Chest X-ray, AP view. Patient: 20 years old, sex F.
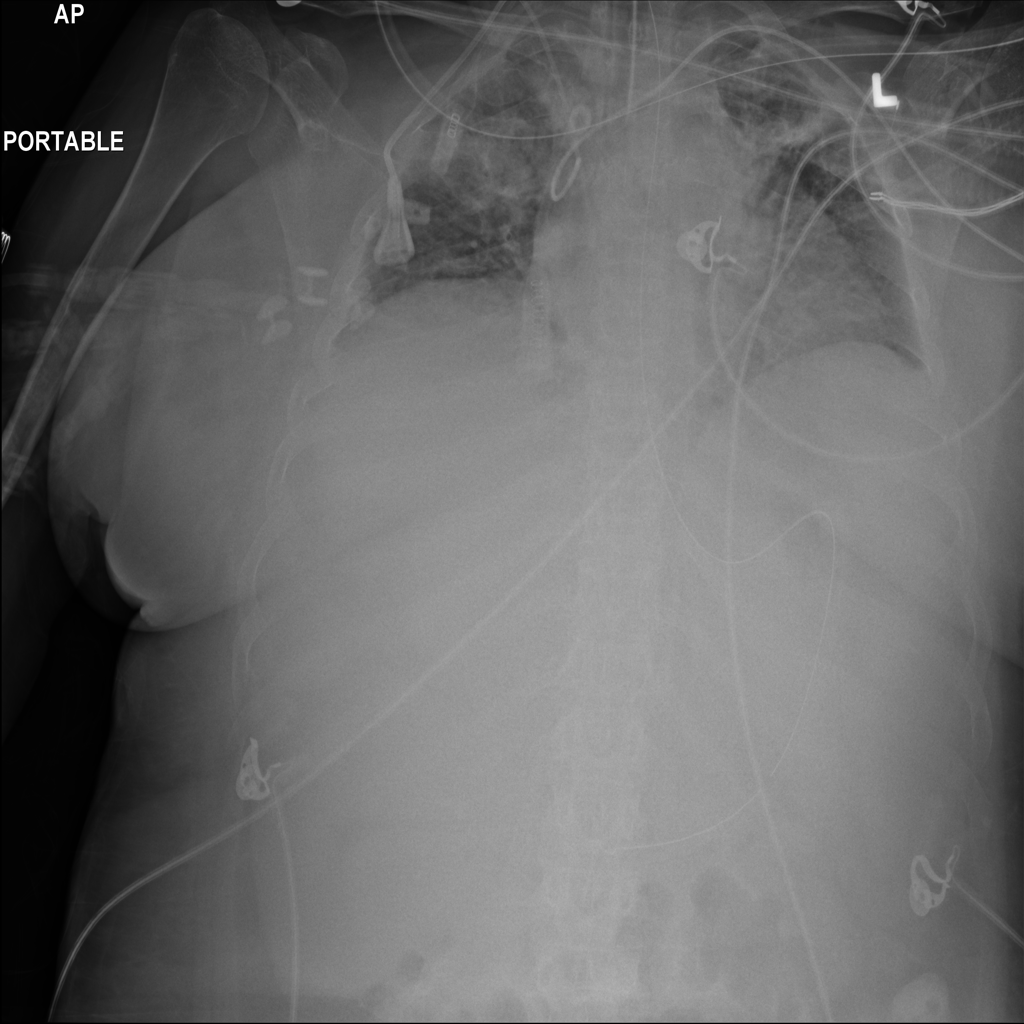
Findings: Infiltration